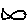
Label: fish